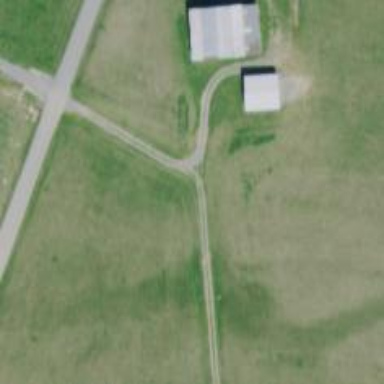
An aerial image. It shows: Simple road.